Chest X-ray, AP view. Patient: 51 years old, sex F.
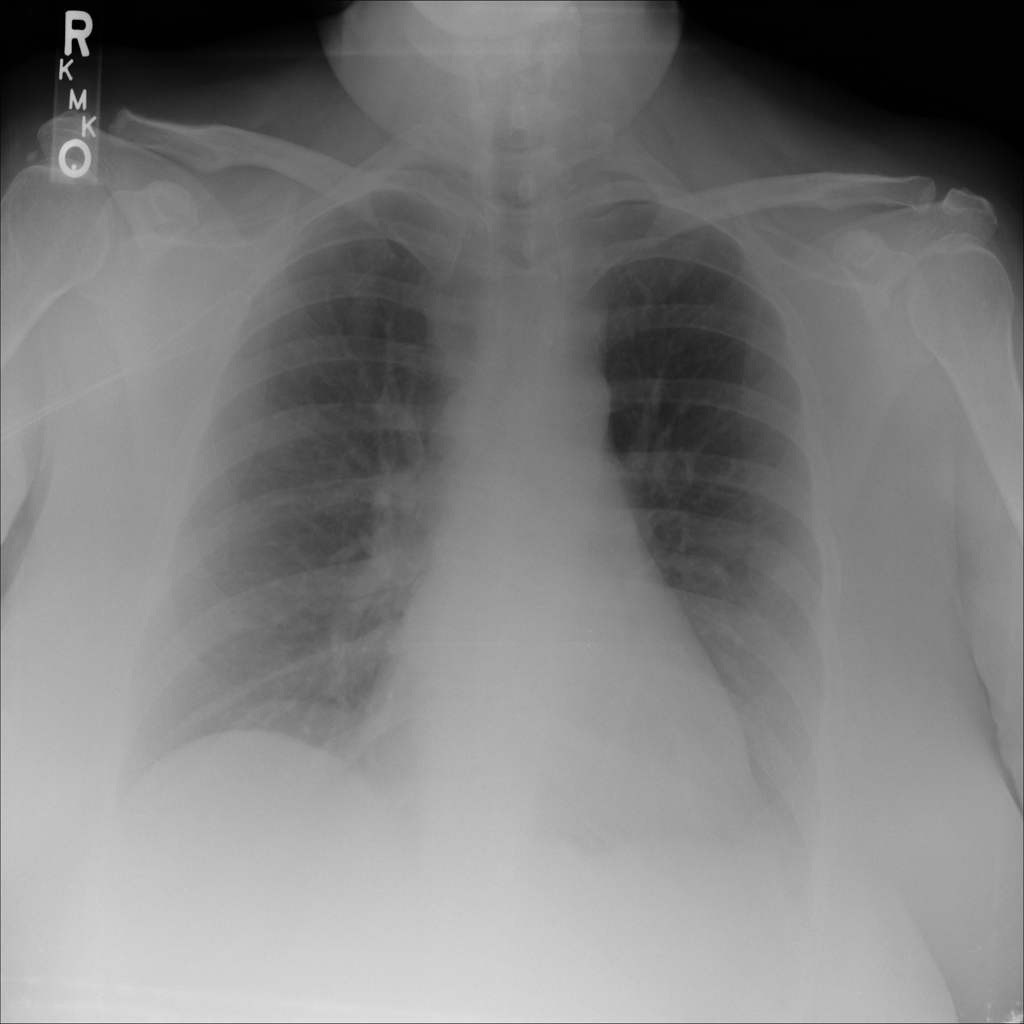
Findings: No Finding